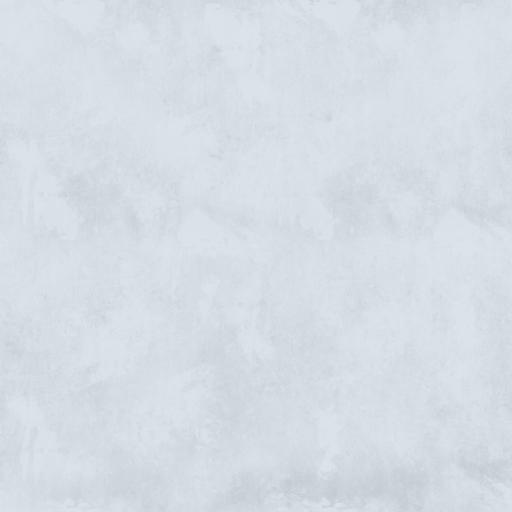
Tags: brushed bumpy metal scratches silver steel